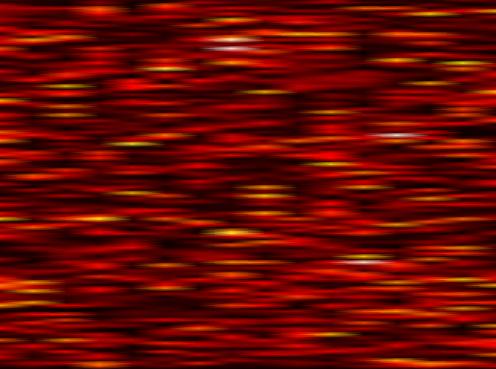
Label: UFMC